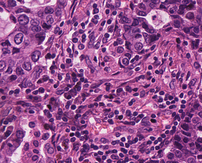
Tumor epithelial tissue: yes
Tumor-associated stroma tissue: yes
Normal tissue: no